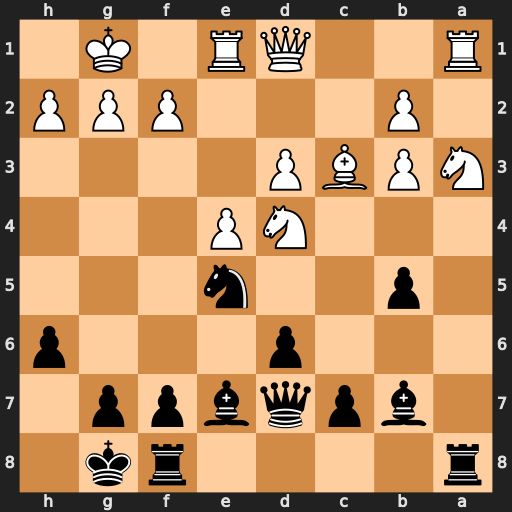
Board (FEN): r4rk1/1bpqbpp1/3p3p/1p2n3/3NP3/NPBP4/1P3PPP/R2QR1K1
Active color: b
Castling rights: -
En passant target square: -
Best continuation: b4 Bxb4 c5 Nf5 cxb4